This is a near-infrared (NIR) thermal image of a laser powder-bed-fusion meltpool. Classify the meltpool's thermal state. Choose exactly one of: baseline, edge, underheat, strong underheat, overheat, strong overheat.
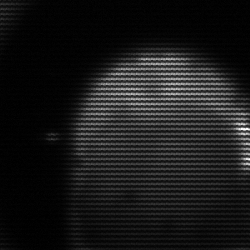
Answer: edge